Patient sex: M
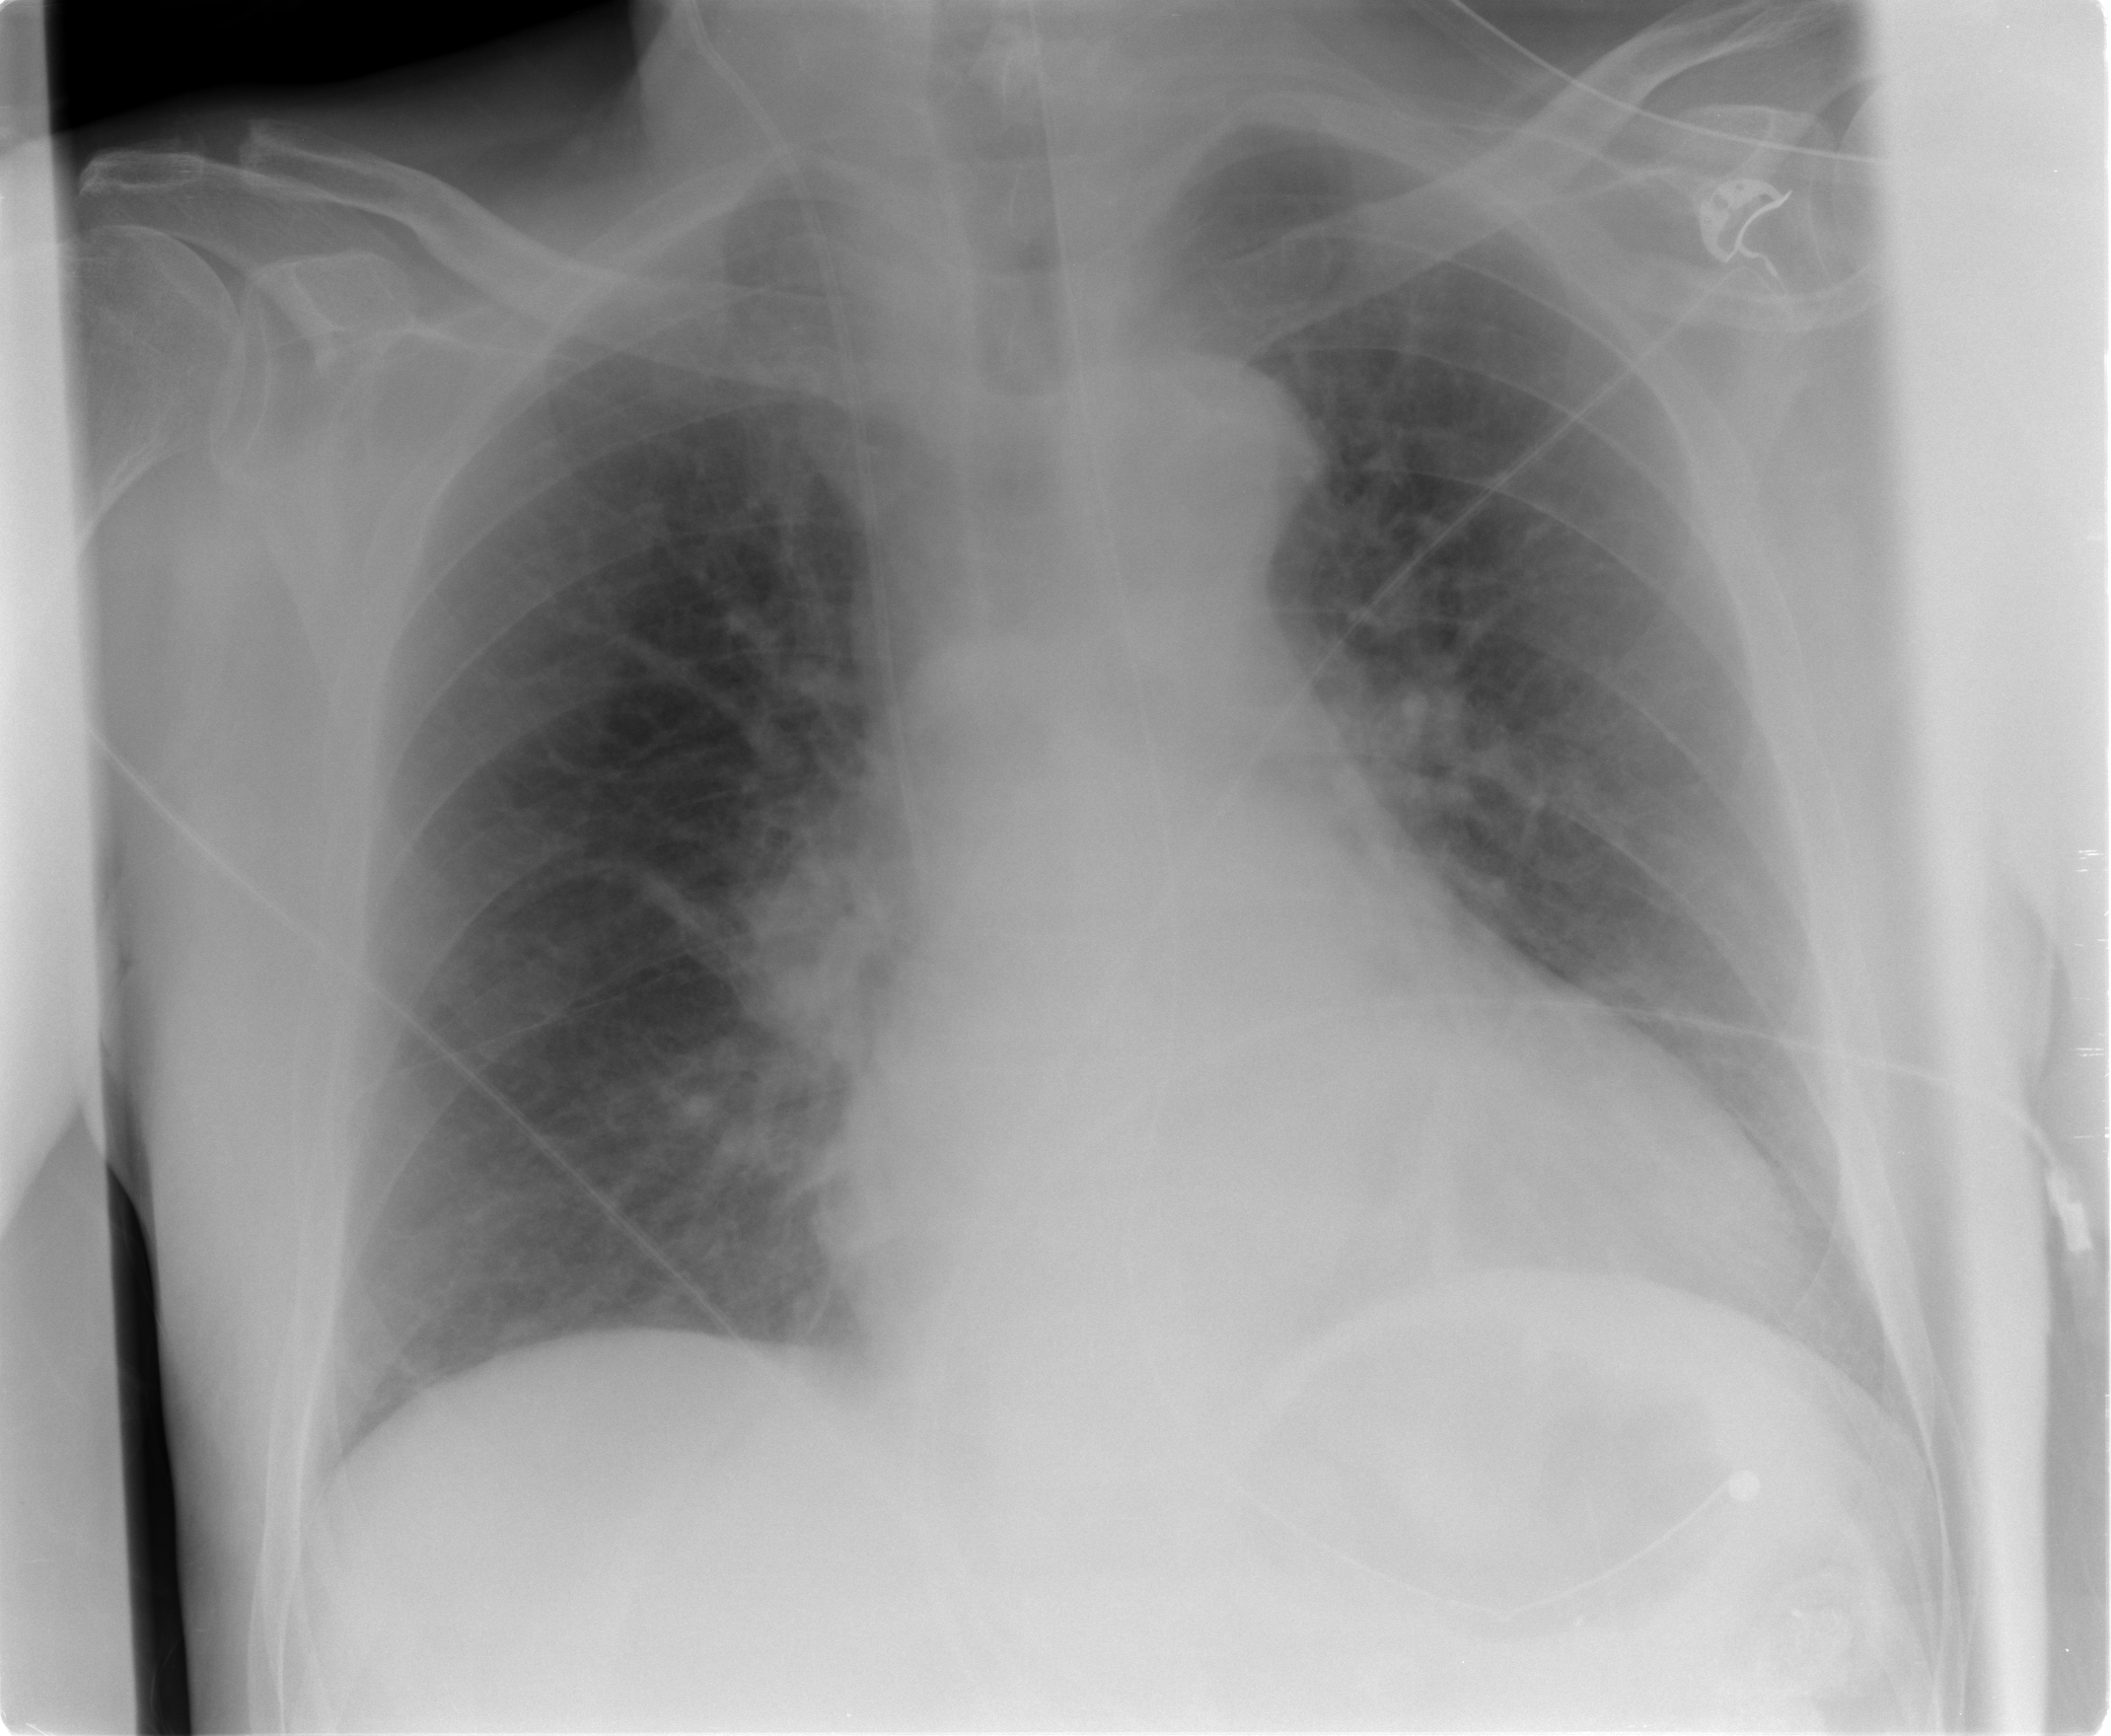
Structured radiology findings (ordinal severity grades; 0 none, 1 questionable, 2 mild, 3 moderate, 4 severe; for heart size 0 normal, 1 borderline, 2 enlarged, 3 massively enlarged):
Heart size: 2
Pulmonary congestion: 2
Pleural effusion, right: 1
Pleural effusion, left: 0
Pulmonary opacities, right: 0
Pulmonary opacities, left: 0
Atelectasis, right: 2
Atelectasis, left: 0